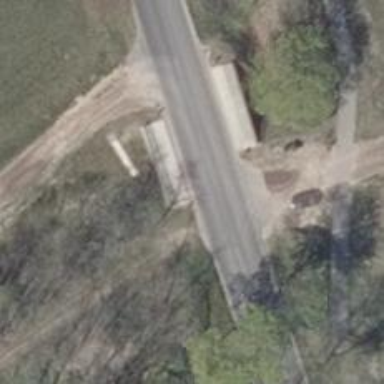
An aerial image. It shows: Asphalt tertiary road on bridge.